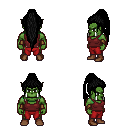
a pixel art fantasy rpg character, male body template, orc, green skin, maroon pirate shirt, red pants, black extra-long topknot hairstyle, leather bracers, brown shoes, four views (front, back, left, right), 2x2 character sprite sheet, small pixel art, hard edges, no anti-aliasing